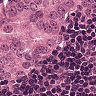
Metastatic tissue present: yes